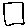
Label: square